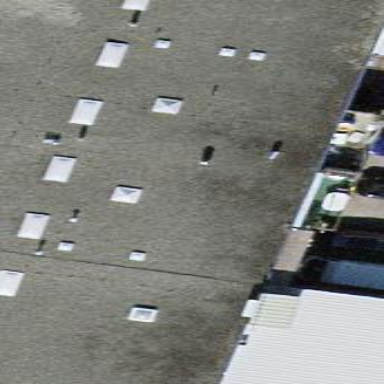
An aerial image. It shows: Industrial building.